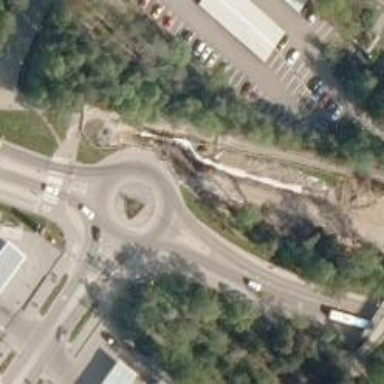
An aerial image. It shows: Secondary road with asphalt surface leading to roundabout.